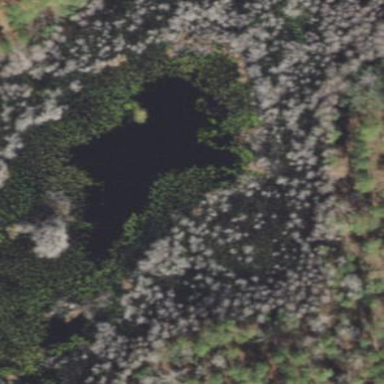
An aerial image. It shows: Marshy wetland area.